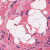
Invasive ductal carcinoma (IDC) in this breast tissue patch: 1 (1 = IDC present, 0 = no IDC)